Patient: sex M, age 77
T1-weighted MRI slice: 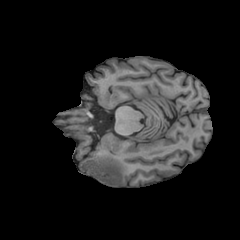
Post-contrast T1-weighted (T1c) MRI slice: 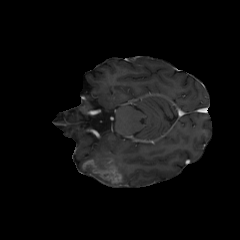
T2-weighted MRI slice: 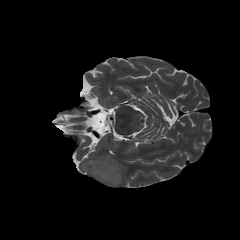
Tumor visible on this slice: yes
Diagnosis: Glioblastoma, IDH-wildtype
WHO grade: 4